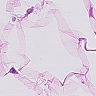
Metastatic tissue present: no